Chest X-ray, PA view. Patient: 55 years old, sex F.
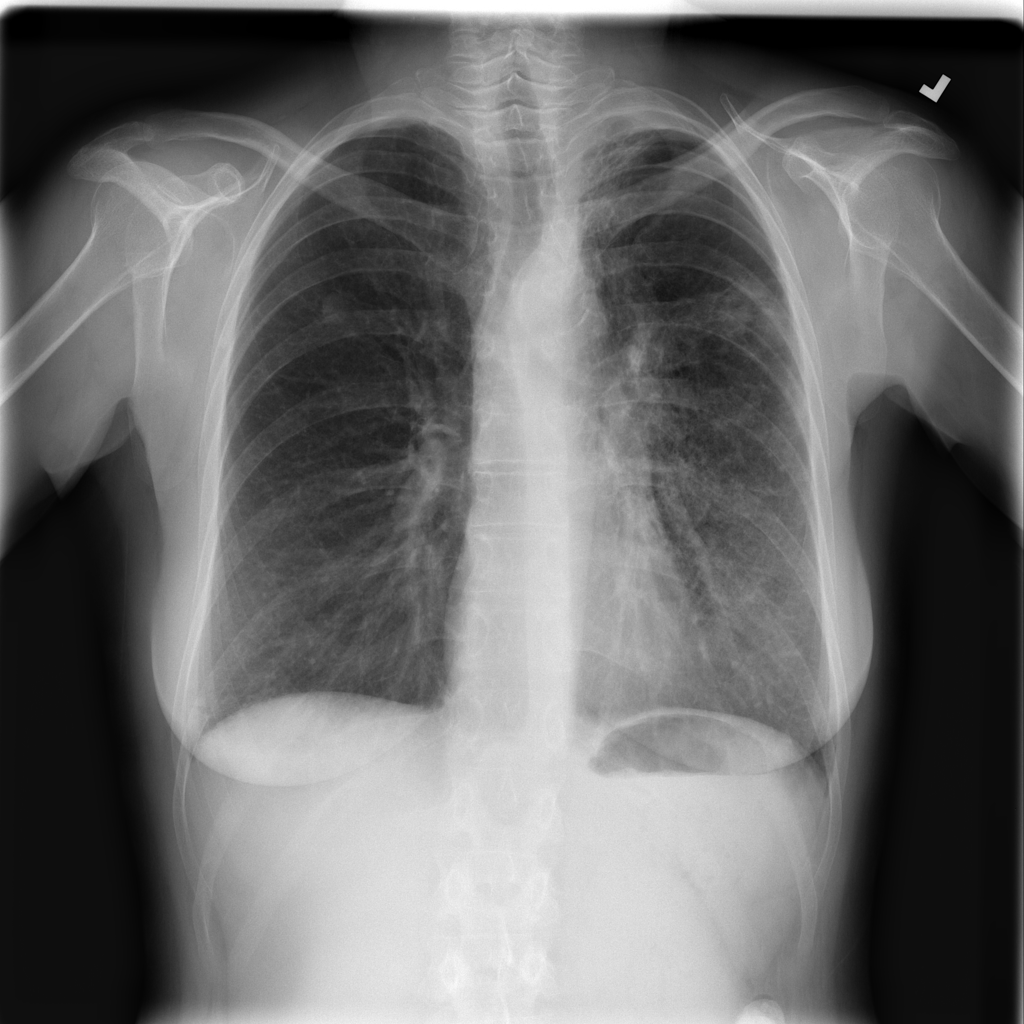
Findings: Fibrosis, Nodule